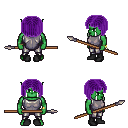
a pixel art fantasy rpg character, male body template, orc, green skin, steel chest armor, metal pants, purple pageboy hairstyle, bracelets, black shoes, spear, four views (front, back, left, right), 2x2 character sprite sheet, small pixel art, hard edges, no anti-aliasing